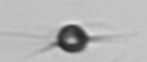
Label: Acanthoica_quattrospina